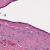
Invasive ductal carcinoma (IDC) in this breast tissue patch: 0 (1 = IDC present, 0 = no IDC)